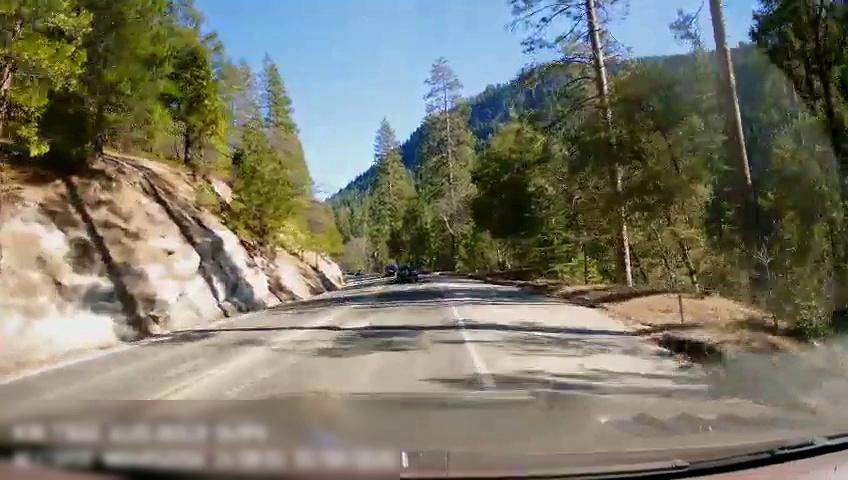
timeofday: Day
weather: Sunny
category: Drivable Space
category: Vehicles | Car
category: Vehicles | Car
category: Lanes | Opposite Lane
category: Lanes | Opposite Lane
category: Lanes | Current Lane
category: Lanes | Current Lane